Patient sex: M
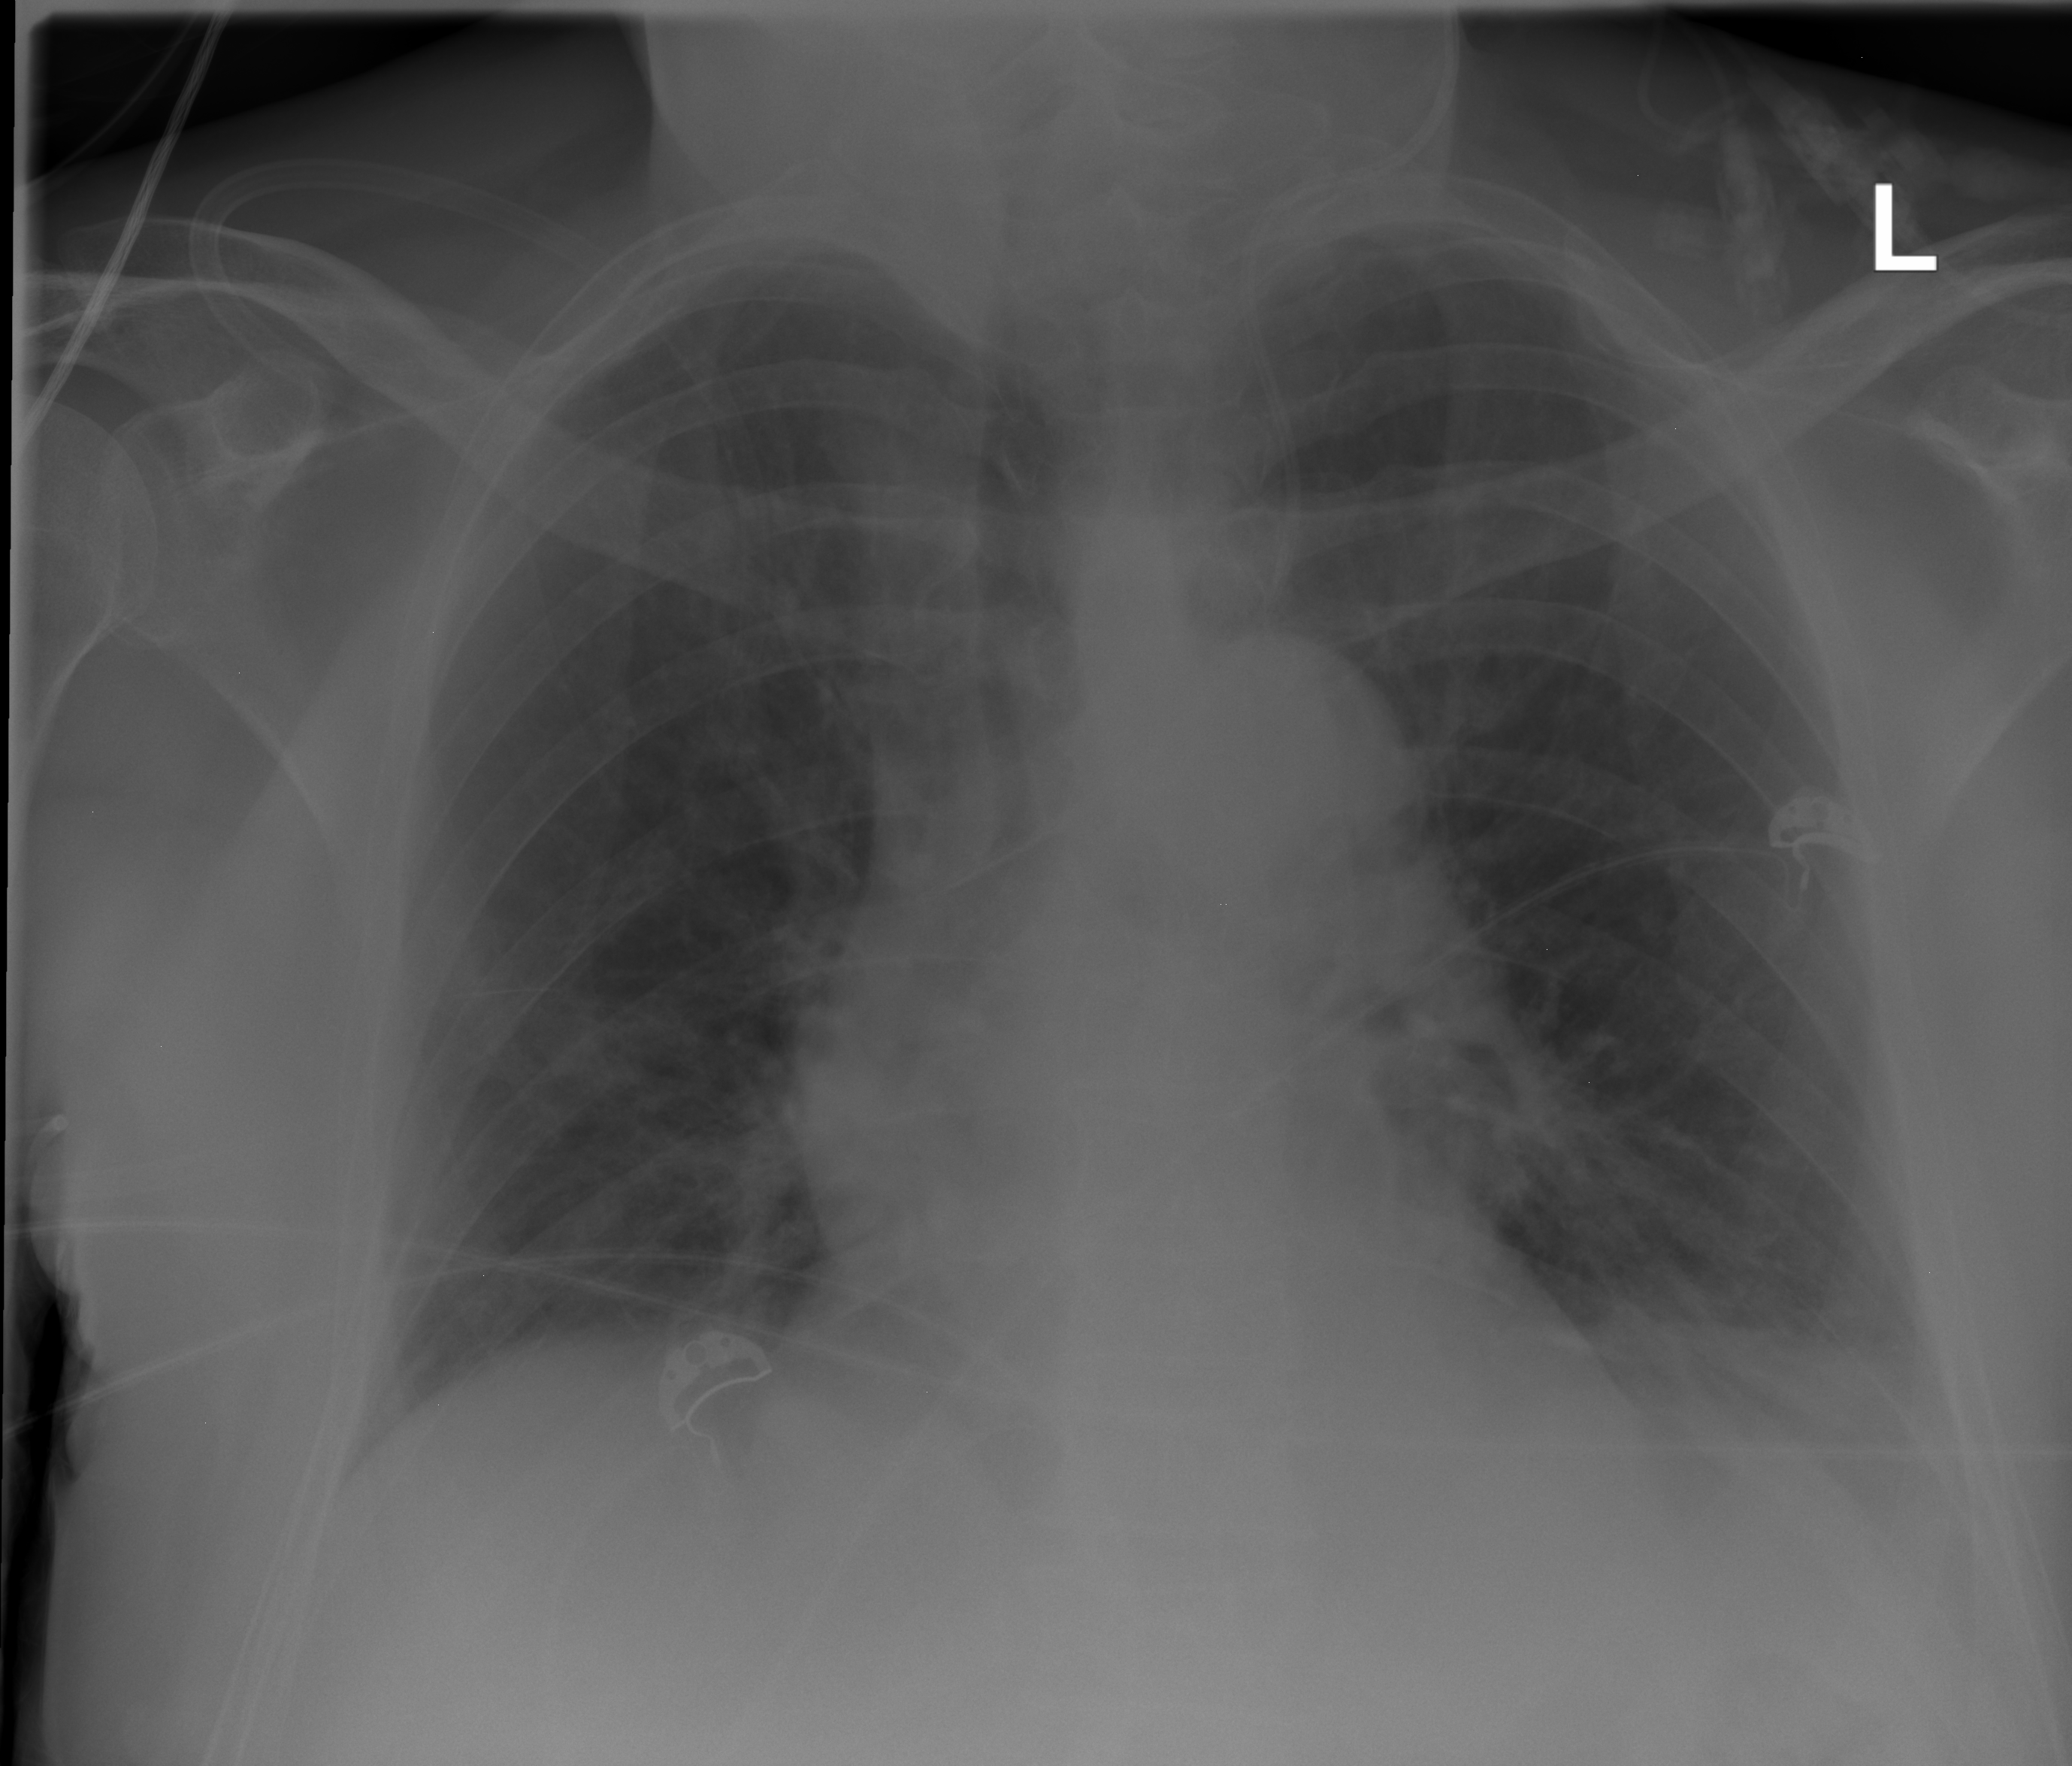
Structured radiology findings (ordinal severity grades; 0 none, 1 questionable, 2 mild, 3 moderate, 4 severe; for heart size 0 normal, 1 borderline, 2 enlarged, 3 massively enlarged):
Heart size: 0
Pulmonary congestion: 0
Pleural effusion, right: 0
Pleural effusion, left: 2
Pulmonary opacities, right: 0
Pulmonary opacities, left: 0
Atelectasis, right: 0
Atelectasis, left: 0